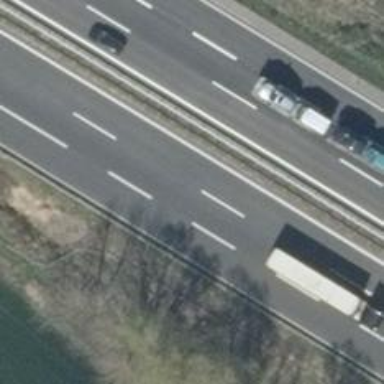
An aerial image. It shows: Asphalt motorway.